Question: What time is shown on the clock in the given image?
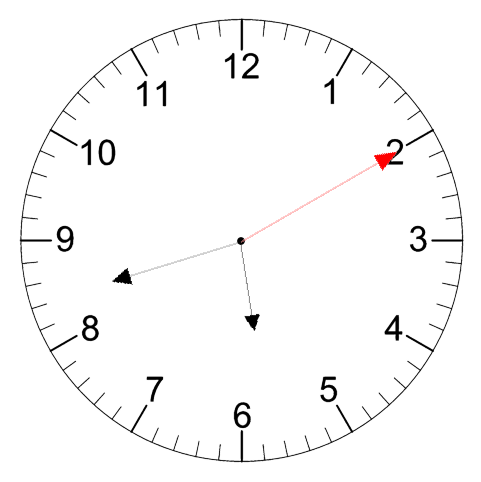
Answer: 05:42:10